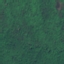
Label: Forest